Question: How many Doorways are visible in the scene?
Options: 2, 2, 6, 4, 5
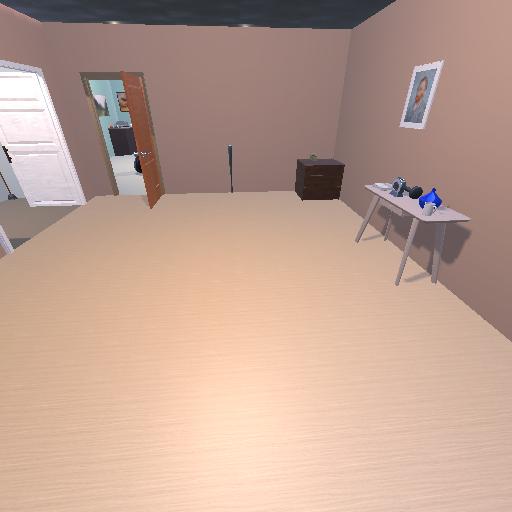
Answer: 2